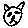
Label: cat